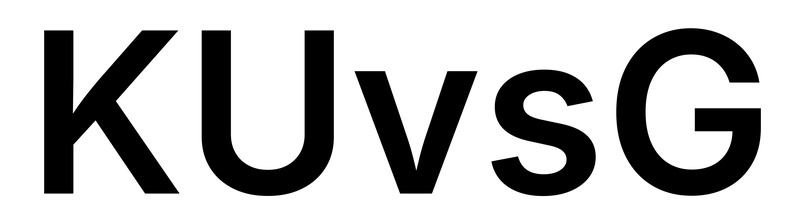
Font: Inter_SemiBold